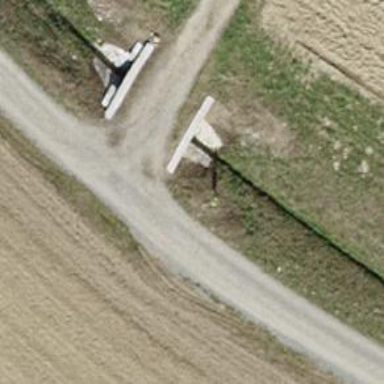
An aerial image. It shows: Culvert tunnel.